Aerial crown-view tile of a tropical tree (Barro Colorado Island, Panama), acquired 20240918:
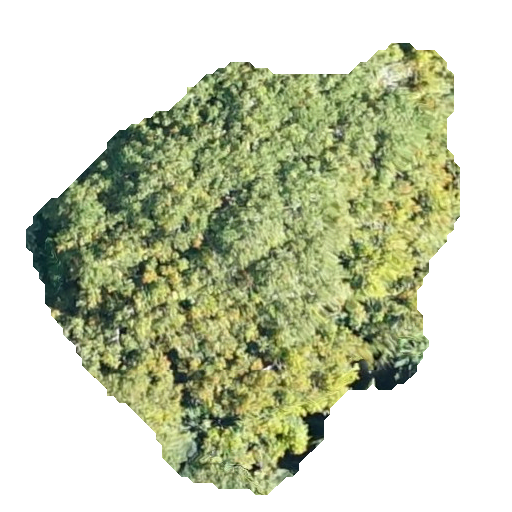
Species: Protium stevensonii
GBIF accepted scientific name: Tetragastris panamensis
Crown area: 202.158 m²